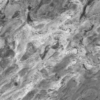
Label: not_dusty